Question: I would like to create a WPF window that really doesn't have any appearence except for the single 'TextBlock' control with transparent background. The final result would look like this:

How can I create such a "ghost" window?
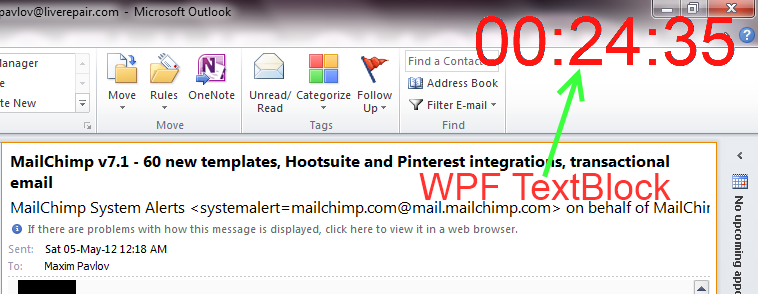
Answer: try with the following:
'''
<Window x:Class="MainWindow"
xmlns="http://schemas.microsoft.com/winfx/2006/xaml/presentation"
xmlns:x="http://schemas.microsoft.com/winfx/2006/xaml"
Title="MainWindow" Height="50" Width="200" AllowsTransparency="True" WindowStyle="None" Background="Transparent">
<TextBlock x:Name="TextClock" FontSize..... etc....>
</TextBlock>
</Window>
'''